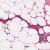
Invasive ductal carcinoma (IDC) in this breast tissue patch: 0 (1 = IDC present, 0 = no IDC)